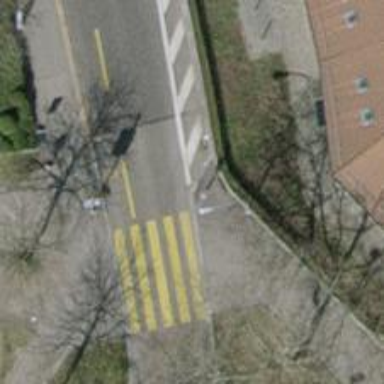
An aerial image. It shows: Kerb serving as barrier.